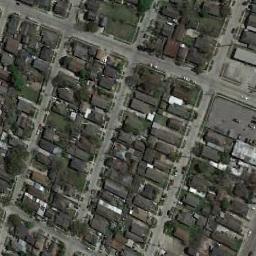
Label: residential